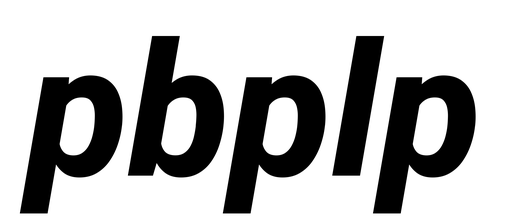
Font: Roboto-Italic_ExtraBold_Italic